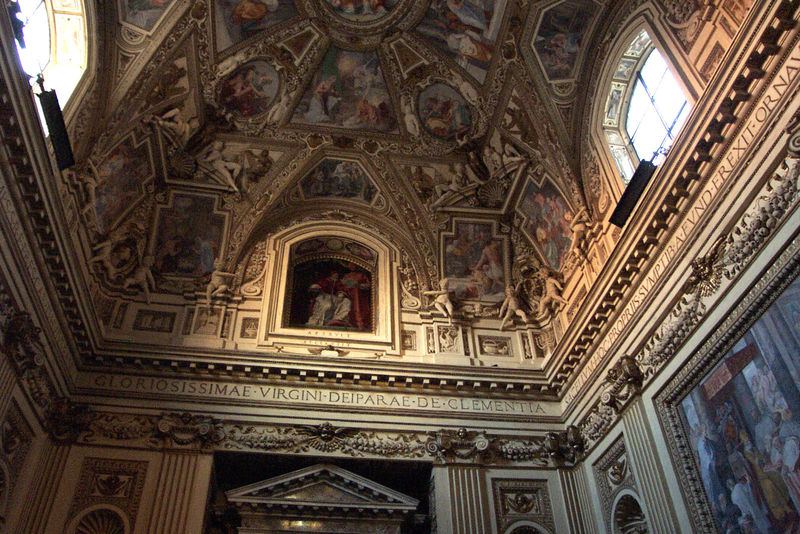
Titel: Innenraum der Cappella Altems mit Stuckdekoration
Standort: Rom, S. Maria in Trastevere (EU - I - Latium)
Schlagwörter: gemälde, schatten, fenster, licht, raum, säulen, gebäude, malerei, ornament, wand, architektur, kirche, gold, decke, innen, engel, schrift, bilder, giebel, saal, figuren, kuppel, ölgemälde, könig, papst, inschrift, stuck, halle, foto, nische, kreuz, religion, strahlen, kapitelle, girlanden, fries, statuen, portikus, fresken, kanneluren, muschel, deckengemälde, fresko, schnecken, putten, szenen, deckenmalerei, kirchenfenster, schriftband, virgin, fnster, e, gloriosissimae, virgini, deiparae, clementia, clemenz